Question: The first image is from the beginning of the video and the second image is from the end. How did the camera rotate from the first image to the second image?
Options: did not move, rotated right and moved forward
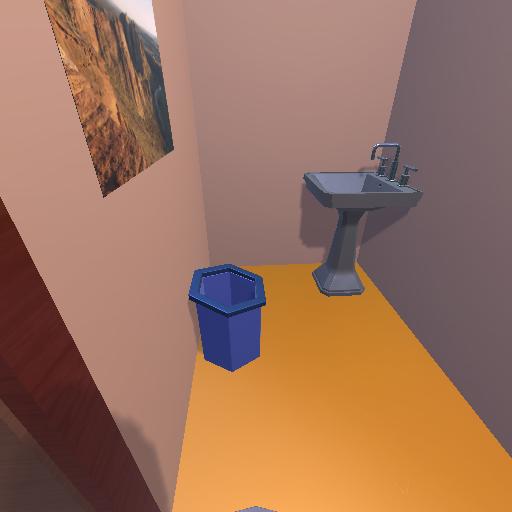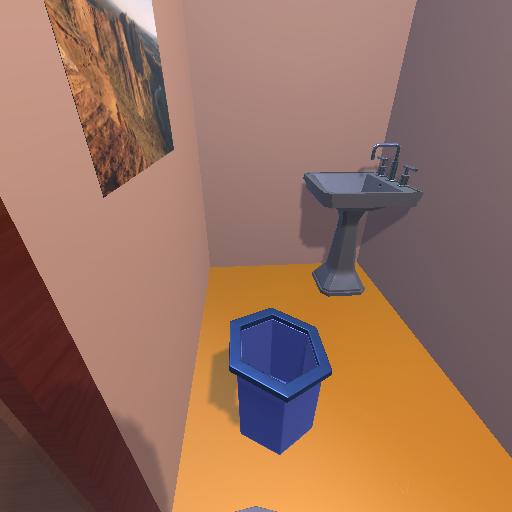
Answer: did not move